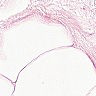
Metastatic tissue present: no